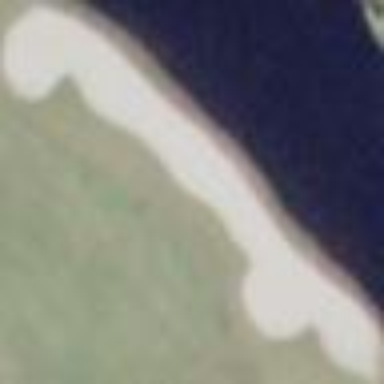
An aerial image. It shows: Sand bunker on golf course.